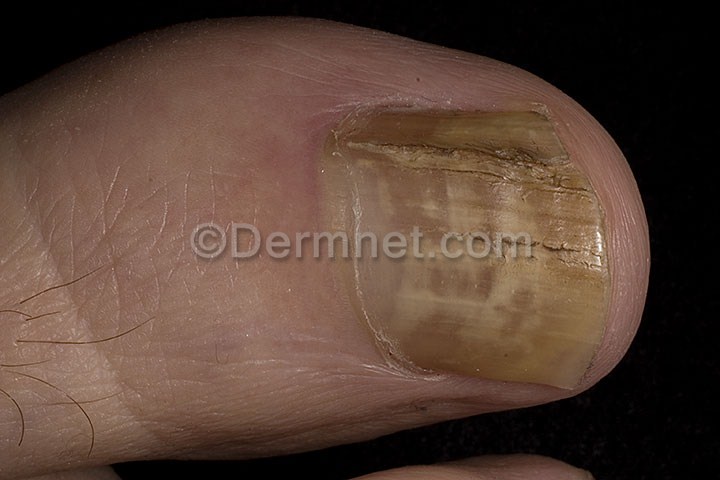
Disease: Nail Fungus and other Nail Disease